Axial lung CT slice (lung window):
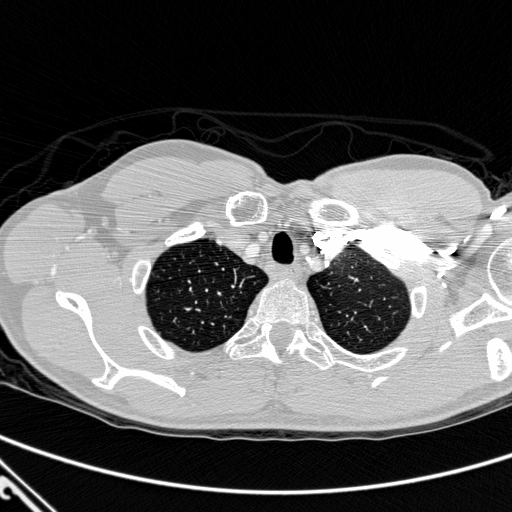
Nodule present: no